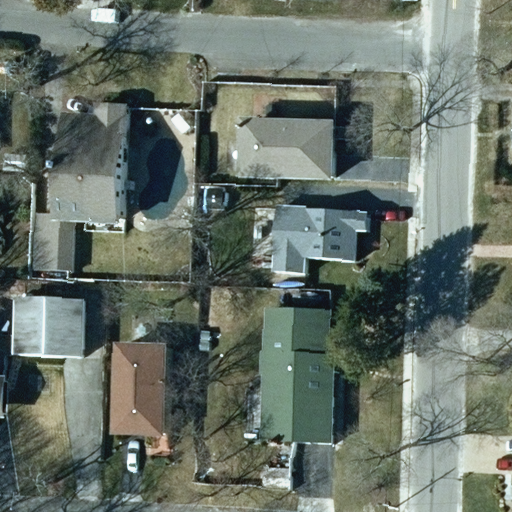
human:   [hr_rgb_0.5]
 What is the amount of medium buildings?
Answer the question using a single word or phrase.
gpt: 6

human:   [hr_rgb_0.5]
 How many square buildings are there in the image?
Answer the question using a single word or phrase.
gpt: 0

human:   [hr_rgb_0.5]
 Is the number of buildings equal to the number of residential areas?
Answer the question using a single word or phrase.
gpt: no

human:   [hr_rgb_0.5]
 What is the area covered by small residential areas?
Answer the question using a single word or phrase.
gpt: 0m2

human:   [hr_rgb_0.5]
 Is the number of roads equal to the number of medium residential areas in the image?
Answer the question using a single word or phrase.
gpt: no

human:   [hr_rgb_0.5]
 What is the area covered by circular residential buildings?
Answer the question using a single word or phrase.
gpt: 0m2

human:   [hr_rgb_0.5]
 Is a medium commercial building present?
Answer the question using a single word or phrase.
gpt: no

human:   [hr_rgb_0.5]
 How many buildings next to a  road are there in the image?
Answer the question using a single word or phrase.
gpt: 9

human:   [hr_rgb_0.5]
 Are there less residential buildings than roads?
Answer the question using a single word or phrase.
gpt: no

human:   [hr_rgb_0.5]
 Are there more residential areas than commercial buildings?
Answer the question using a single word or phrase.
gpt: yes

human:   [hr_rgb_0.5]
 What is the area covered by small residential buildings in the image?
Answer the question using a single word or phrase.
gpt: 38m2

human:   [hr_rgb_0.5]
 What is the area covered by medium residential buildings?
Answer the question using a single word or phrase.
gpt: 1535m2

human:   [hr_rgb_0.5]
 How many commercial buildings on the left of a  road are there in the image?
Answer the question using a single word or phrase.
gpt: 0

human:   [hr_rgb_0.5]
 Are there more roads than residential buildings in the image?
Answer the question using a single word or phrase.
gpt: no

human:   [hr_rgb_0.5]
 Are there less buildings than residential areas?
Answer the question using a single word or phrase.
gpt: no

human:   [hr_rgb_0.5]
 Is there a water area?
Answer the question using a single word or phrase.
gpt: no

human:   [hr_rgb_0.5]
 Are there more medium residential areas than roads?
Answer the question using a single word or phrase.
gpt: no

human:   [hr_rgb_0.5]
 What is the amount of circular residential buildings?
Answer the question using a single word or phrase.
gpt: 0

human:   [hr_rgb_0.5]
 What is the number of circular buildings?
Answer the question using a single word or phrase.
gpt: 0

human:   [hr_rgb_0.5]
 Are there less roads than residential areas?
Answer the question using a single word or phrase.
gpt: no

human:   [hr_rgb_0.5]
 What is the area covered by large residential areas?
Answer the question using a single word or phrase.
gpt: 10637m2

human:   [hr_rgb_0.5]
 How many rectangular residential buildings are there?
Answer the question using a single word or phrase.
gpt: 4

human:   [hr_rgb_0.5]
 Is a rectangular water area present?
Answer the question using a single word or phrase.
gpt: no

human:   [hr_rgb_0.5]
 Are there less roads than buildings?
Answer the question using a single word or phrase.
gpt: yes

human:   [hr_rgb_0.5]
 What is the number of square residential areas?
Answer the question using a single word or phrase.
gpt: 0

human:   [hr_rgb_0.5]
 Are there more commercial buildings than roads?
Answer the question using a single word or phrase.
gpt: no

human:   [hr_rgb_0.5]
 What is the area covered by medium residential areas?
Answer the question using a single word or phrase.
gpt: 0m2

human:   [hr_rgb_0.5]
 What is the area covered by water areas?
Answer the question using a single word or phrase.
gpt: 0m2

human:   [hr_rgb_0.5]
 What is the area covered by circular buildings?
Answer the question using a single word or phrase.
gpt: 0m2

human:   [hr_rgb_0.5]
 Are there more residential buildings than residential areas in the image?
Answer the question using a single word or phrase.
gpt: yes

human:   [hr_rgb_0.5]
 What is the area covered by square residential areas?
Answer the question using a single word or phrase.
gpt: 0m2

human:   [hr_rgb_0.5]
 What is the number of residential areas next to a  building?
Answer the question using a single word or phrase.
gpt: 1

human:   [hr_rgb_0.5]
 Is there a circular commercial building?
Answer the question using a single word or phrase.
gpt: no

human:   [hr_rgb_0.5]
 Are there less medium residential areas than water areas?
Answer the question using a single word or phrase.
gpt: no

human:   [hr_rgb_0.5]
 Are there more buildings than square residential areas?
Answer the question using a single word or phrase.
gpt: yes

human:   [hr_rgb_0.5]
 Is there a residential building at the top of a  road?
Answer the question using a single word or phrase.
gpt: yes